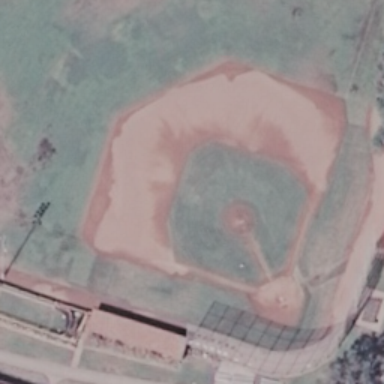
This is an old baseball diamond .